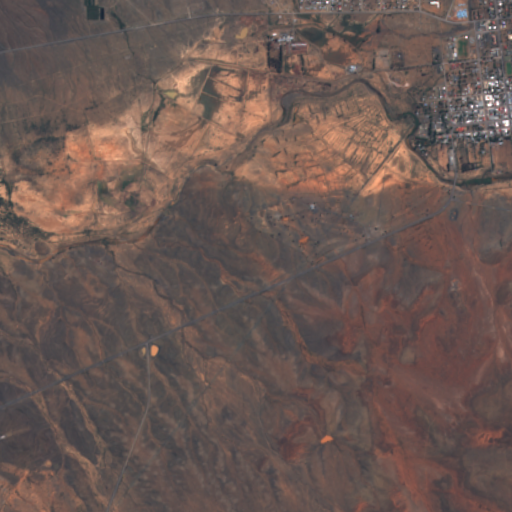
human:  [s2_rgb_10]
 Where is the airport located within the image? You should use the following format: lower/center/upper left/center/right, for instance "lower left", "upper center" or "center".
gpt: The airport is located in the lower left of the image.
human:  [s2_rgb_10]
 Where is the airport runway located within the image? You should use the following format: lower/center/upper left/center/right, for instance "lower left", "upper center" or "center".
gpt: The airport runway is located in the lower left of the image.
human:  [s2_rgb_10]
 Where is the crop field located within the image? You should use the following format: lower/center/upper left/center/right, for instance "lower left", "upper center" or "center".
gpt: The crop field is located in the upper left of the image.
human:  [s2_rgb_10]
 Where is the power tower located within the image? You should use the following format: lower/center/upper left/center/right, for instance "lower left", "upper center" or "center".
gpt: The power tower is located in the upper left of the image.
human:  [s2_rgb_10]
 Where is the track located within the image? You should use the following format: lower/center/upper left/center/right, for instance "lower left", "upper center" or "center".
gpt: The track is located in the upper right of the image.
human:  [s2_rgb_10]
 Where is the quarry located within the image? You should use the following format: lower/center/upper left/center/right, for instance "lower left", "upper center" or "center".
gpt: There is no quarry in the image.